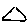
Label: triangle